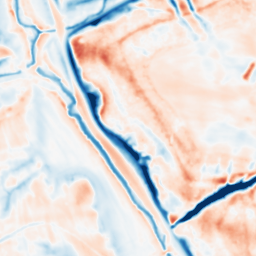
Category: multiscale
Decomposition family: dog_multiscale
Decomposition parameters: sigma_ratio: 1.4
n_scales: 6
base_sigma: 1
Upsampling method: bicubic
Upsampling parameters: scale: 2
Upsampling scale: 2